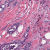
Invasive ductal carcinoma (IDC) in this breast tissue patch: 1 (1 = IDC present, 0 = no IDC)